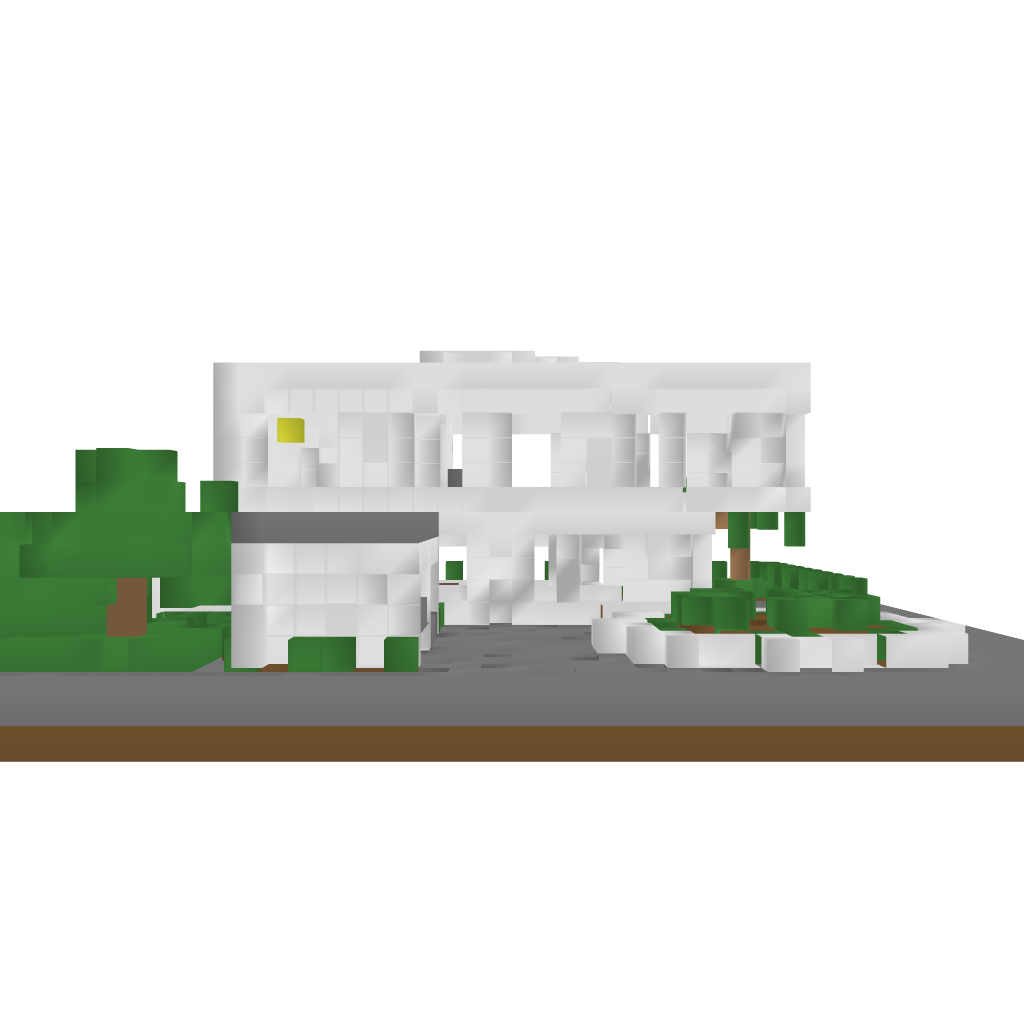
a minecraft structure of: Modern house bad low quality